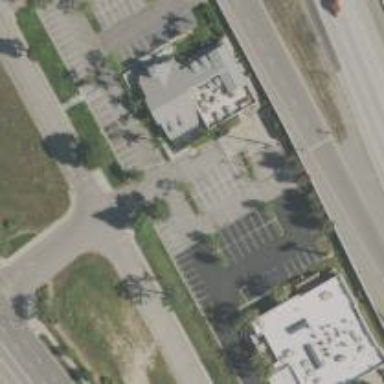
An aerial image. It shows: Commercial building housing fast food outlet.